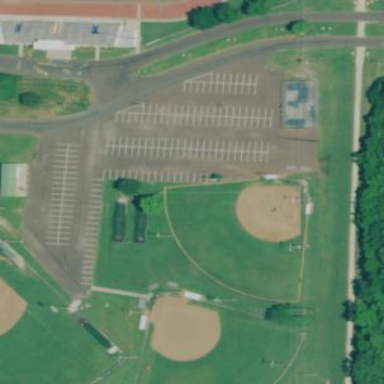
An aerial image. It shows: Grass pitch designated for baseball.